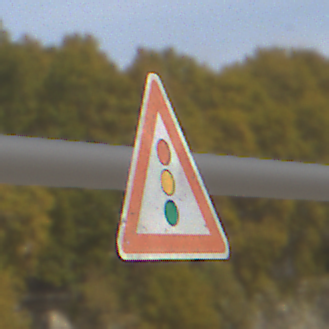
Verkehrszeichen: Lichtzeichenanlage
Umgebung: Outdoor, Suburban
Tageszeit: MorningAfternoon
Wetter: PartlyCloudy
Licht: Natural
Jahreszeit: NotSpecified
Kontrast: HighContrast